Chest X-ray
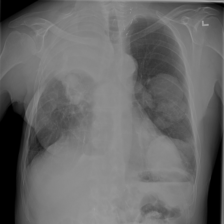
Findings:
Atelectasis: negative
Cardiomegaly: negative
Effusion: negative
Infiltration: negative
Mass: negative
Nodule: negative
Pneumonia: negative
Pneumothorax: negative
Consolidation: negative
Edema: negative
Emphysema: negative
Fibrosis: negative
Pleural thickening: negative
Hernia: negative